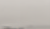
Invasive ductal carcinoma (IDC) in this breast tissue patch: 0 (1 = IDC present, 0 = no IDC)